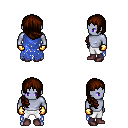
a pixel art fantasy rpg character, male body template, dark elf, purple skin, blue tattered cape, white pants, brown right-swept hairstyle, gold gloves, maroon shoes, four views (front, back, left, right), 2x2 character sprite sheet, small pixel art, hard edges, no anti-aliasing